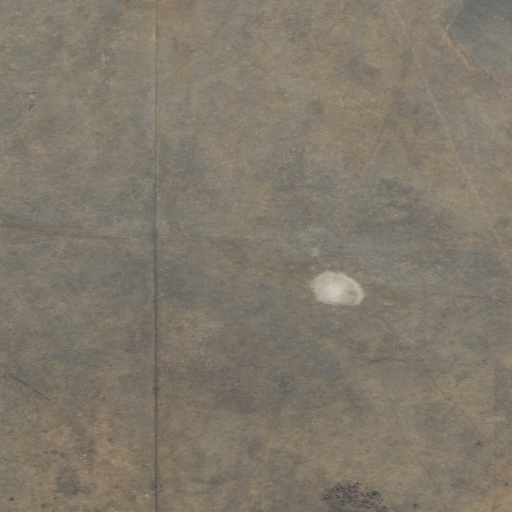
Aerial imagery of plain(s) in Montana named Dunkwaden Flats containing shrub and grassland